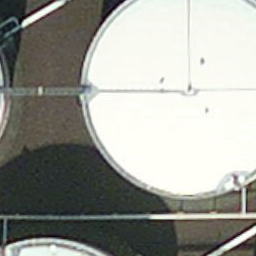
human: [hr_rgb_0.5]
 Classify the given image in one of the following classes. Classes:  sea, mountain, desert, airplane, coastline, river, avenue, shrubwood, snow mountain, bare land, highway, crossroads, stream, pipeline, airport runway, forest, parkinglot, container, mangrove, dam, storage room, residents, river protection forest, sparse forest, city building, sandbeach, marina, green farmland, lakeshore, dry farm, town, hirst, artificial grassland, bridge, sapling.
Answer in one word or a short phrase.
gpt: storage room